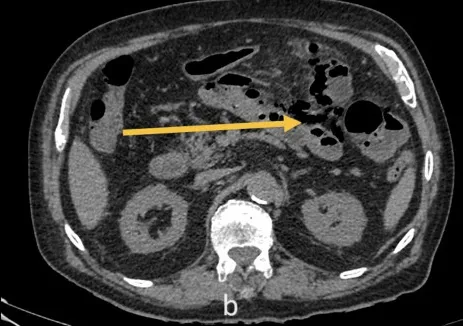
Coronal. Cross-sectional views showing small bowel perforation with free air in the left upper quadrant (yellow arrows).
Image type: radiology (ct)